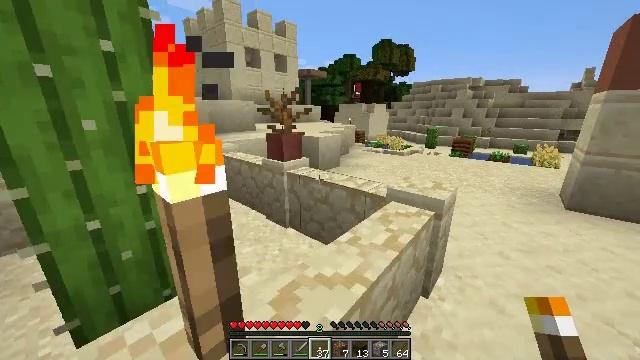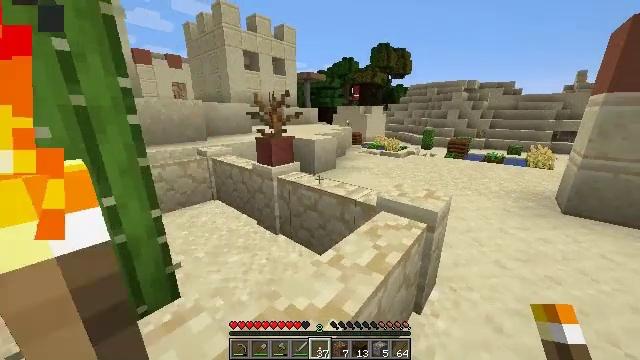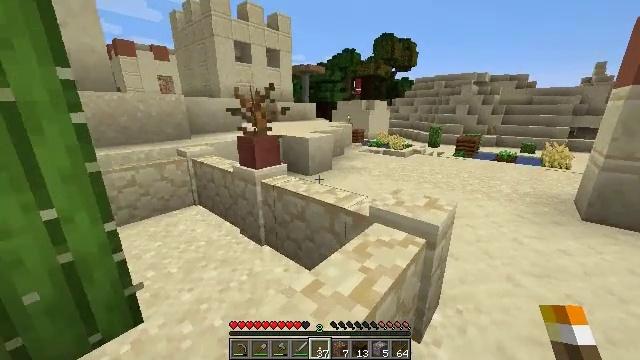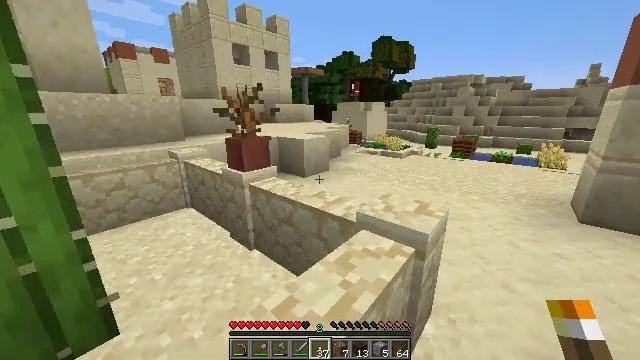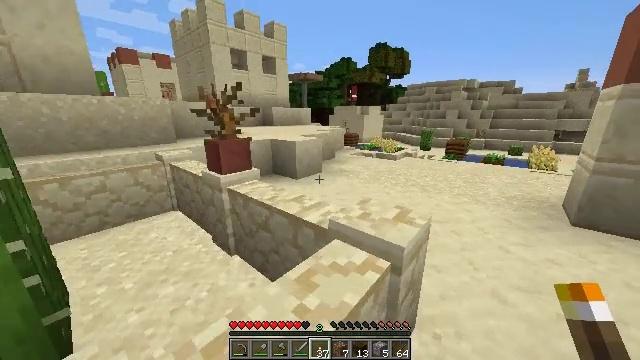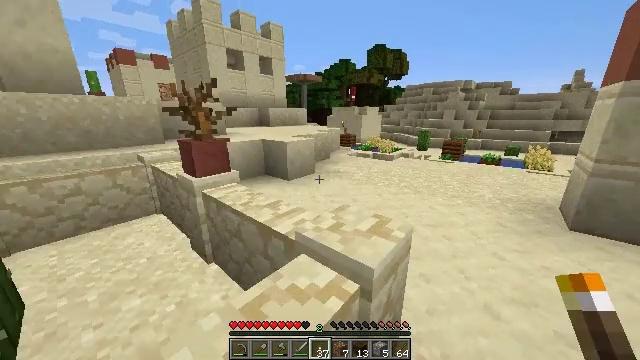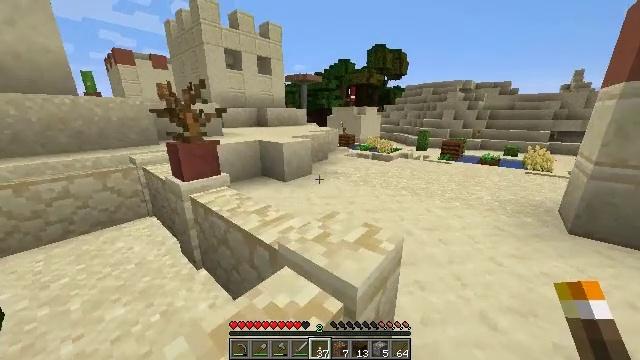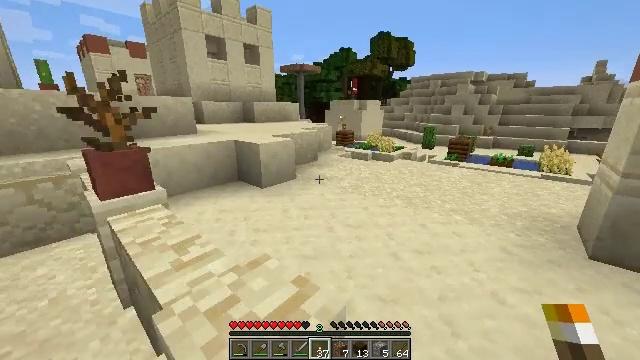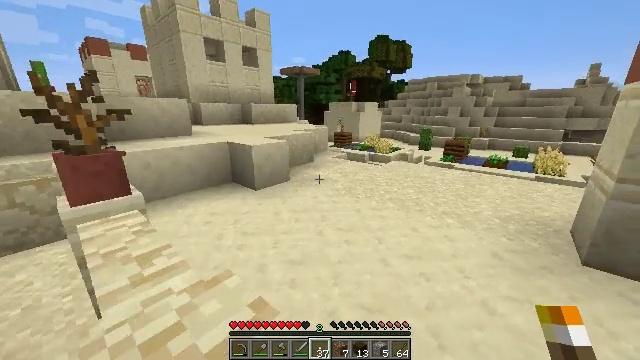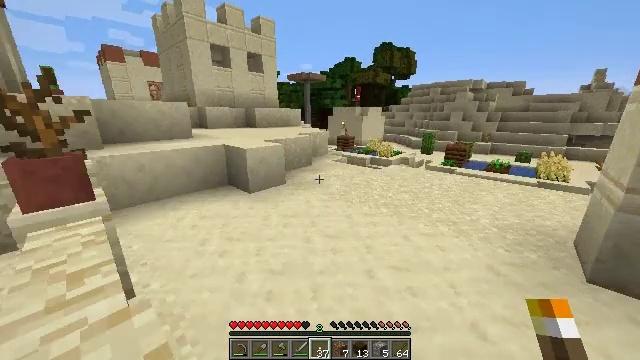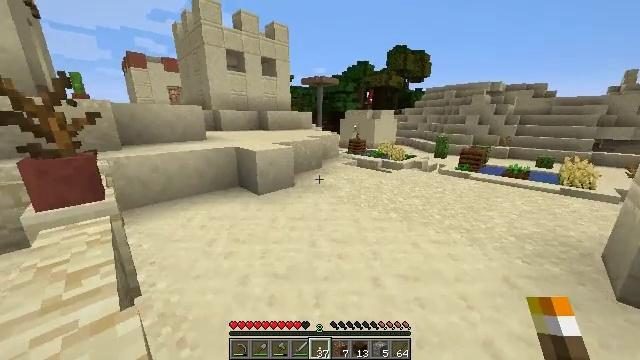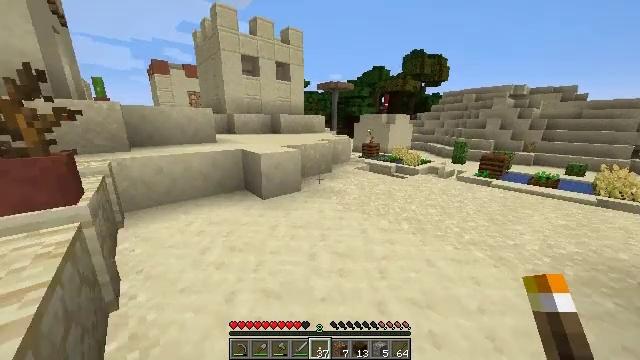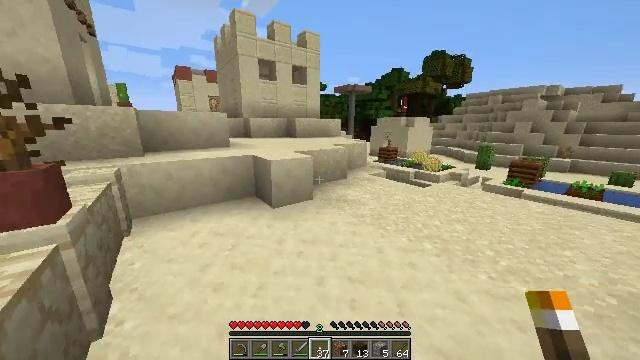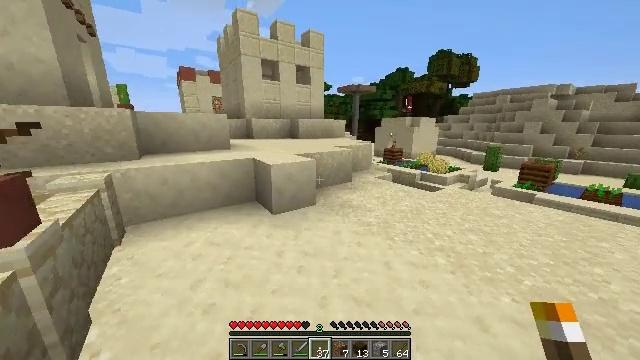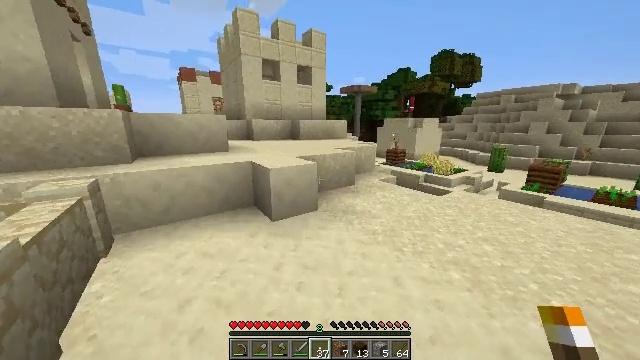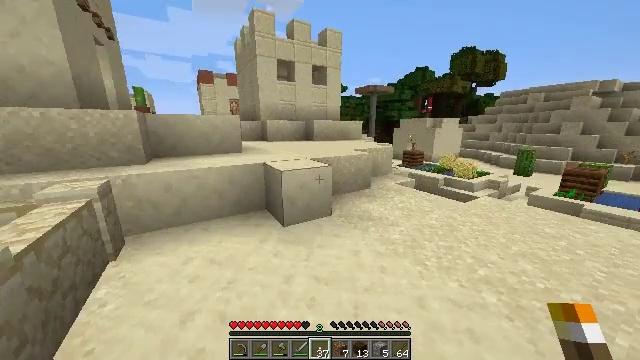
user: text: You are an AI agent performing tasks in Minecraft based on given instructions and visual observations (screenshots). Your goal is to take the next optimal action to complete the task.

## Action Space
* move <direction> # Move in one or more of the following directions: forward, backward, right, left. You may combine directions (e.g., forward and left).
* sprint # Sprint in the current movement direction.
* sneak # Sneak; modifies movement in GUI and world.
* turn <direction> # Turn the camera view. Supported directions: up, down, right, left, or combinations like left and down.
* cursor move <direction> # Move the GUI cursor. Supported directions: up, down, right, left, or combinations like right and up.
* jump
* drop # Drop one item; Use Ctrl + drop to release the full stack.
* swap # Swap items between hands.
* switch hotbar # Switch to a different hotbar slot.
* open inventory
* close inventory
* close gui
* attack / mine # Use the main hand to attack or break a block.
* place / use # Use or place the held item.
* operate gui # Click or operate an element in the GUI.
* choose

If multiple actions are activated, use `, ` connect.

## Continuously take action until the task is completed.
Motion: motion action
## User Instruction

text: Break the lime bed to pick it up.
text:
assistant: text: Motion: move forward and move right, sprint
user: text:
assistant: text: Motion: move forward and move right, sprint
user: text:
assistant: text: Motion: move forward and move right, sprint
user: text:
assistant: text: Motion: move forward and move right, sprint
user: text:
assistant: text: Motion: move forward and move right, sprint
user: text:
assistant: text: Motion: move forward and move right, sprint
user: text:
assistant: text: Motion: move forward and move right, sprint
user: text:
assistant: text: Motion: move forward and move right, sprint
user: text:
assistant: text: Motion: move forward and move right, sprint, turn left
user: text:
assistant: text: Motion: move forward, sprint, turn left
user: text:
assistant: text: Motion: move forward, sprint, turn left
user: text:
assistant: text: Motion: move forward, sprint, turn left
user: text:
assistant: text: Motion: move forward, sprint, turn left
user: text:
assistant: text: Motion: move forward, sprint
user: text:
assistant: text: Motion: move forward, sprint, turn left
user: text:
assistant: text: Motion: move forward, sprint, turn left
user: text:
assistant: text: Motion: move forward, sprint, turn left
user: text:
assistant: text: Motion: move forward, sprint, turn left
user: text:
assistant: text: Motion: move forward, sprint
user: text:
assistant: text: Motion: move forward, sprint, jump
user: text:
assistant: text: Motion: move forward, sprint, jump
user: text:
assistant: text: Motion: move forward, sprint, jump
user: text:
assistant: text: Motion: move forward, sprint, jump
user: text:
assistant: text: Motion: move forward, sprint, jump
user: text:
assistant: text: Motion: move forward, sprint, jump
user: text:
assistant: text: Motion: move forward, sprint, turn left, jump
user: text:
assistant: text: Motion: move forward, sprint, turn left
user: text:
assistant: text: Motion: move forward, sprint, turn left
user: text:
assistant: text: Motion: move forward, sprint, turn left, jump
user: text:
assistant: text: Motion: move forward, sprint, turn left, jump